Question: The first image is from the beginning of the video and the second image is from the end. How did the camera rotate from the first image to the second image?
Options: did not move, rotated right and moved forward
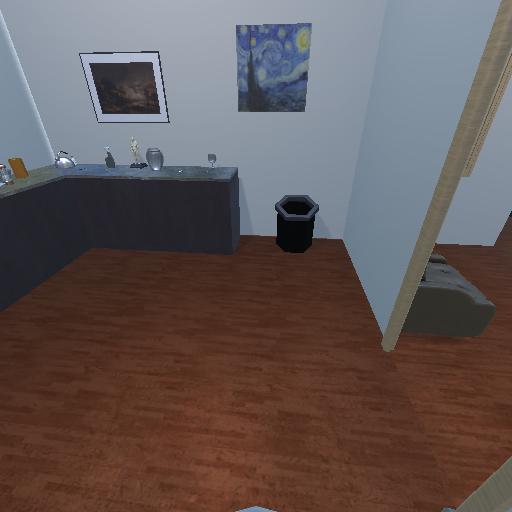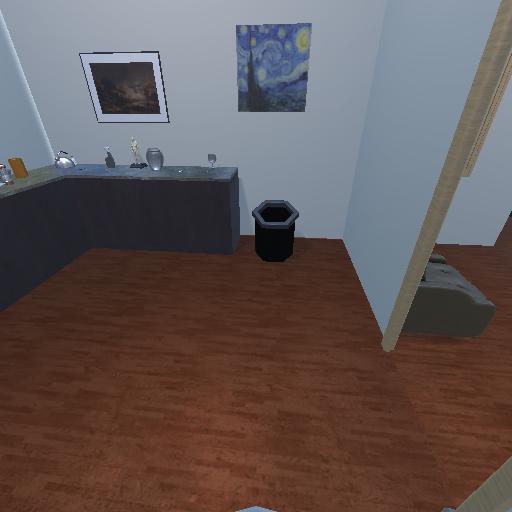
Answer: did not move